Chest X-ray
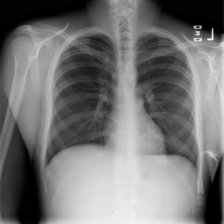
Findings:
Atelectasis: negative
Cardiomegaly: negative
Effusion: negative
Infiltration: negative
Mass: negative
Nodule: negative
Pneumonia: negative
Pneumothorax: negative
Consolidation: negative
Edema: negative
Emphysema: negative
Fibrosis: negative
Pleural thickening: negative
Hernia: negative